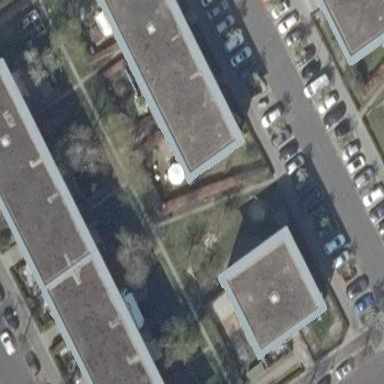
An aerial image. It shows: Building with apartments and flat roof.